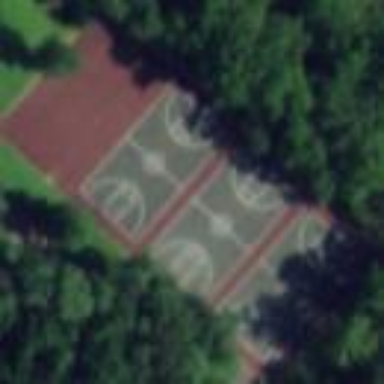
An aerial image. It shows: Basketball court on pitch.